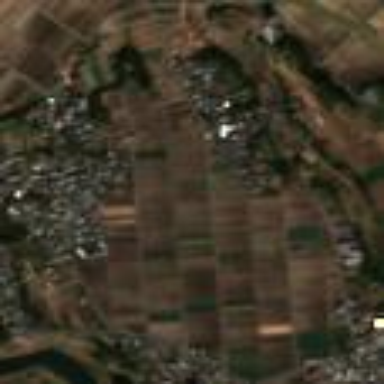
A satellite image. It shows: Farmland used for producing rice.